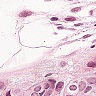
Metastatic tissue present: no